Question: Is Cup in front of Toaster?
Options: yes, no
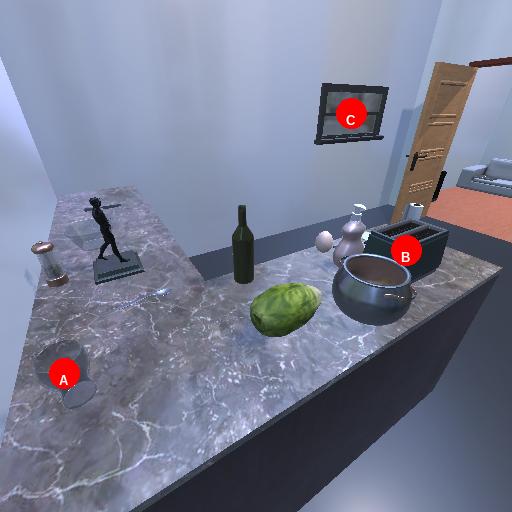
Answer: yes